Question: I have a view that has several edit texts. When I inflate the view directly for testing purposes it works. The edit texts focus and allow input but as soon as I tried adding it to a list view, the edit texts wouldn't focus. I tried adding the attribute
> android:descendantFocusability="afterDescendants"
Still didn't work so I am now adding the views to a linear layout manually by inflating them from my adapter and I am still having the same issue. Any help?
This is the view.
'''
<?xml version="1.0" encoding="utf-8"?>
<LinearLayout xmlns:android="http://schemas.android.com/apk/res/android"
xmlns:app="http://schemas.android.com/apk/res-auto"
xmlns:tools="http://schemas.android.com/tools"
android:layout_width="match_parent"
android:layout_height="match_parent"
android:orientation="vertical">
<RelativeLayout
android:layout_width="wrap_content"
android:layout_height="wrap_content"
android:paddingTop="10dp">
<TextView
android:id="@+id/question_number"
android:layout_width="wrap_content"
android:layout_height="wrap_content"
android:padding="10dp"
android:textAppearance="?android:textAppearanceMedium"
android:textColor="@color/alarm_name"
tools:text="1" />
<View
android:id="@+id/num_divider"
android:layout_width="1dp"
android:layout_height="20dp"
android:layout_alignBottom="@+id/question_number"
android:layout_marginBottom="10dp"
android:layout_toEndOf="@+id/question_number"
android:layout_toRightOf="@+id/question_number"
android:background="@color/alarm_text" />
<com.rengwuxian.materialedittext.MaterialEditText
android:id="@+id/comment"
android:layout_width="fill_parent"
android:layout_height="wrap_content"
android:layout_marginLeft="10dp"
android:layout_marginRight="20dp"
android:layout_marginTop="5dp"
android:layout_toEndOf="@+id/num_divider"
android:layout_toRightOf="@+id/num_divider"
android:focusable="true"
android:hint="Enter question here."
app:met_baseColor="@color/alarm_name"
app:met_clearButton="true"
app:met_errorColor="@android:color/holo_red_dark"
app:met_hideUnderline="true"
app:met_maxCharacters="160"
app:met_primaryColor="@color/colorPrimary"
app:met_textColor="@color/colorPrimary"
app:met_textColorHint="@color/alarm_name"
app:met_underlineColor="@color/alarm_name"
/>
</RelativeLayout>
<View
android:layout_width="fill_parent"
android:layout_height="1px"
android:background="@color/alarm_name" />
<LinearLayout
android:id="@+id/choices"
android:layout_width="fill_parent"
android:layout_height="wrap_content"
android:orientation="vertical">
<RelativeLayout
android:layout_width="match_parent"
android:layout_height="match_parent">
<TextView
android:id="@+id/choice_one"
android:layout_width="wrap_content"
android:layout_height="wrap_content"
android:padding="10dp"
android:text="A"
android:textAppearance="?android:textAppearanceMedium"
android:textColor="@color/alarm_name" />
<View
android:id="@+id/num_divider2"
android:layout_width="1dp"
android:layout_height="20dp"
android:layout_alignBottom="@+id/choice_one"
android:layout_marginBottom="10dp"
android:layout_toEndOf="@+id/choice_one"
android:layout_toRightOf="@+id/choice_one"
android:background="@color/alarm_text" />
<com.rengwuxian.materialedittext.MaterialEditText
android:id="@+id/choice_one_input"
android:layout_width="fill_parent"
android:layout_height="wrap_content"
android:layout_marginLeft="10dp"
android:layout_marginRight="20dp"
android:layout_marginTop="5dp"
android:layout_toEndOf="@id/num_divider2"
android:layout_toRightOf="@+id/num_divider2"
android:hint="Enter choice here."
app:met_baseColor="@color/alarm_name"
app:met_clearButton="true"
app:met_errorColor="@android:color/holo_red_dark"
app:met_maxCharacters="160"
app:met_primaryColor="@color/colorPrimary"
app:met_textColor="@color/colorPrimary"
app:met_textColorHint="@color/alarm_name"
app:met_underlineColor="@color/alarm_name" />
</RelativeLayout>
<RelativeLayout
android:layout_width="match_parent"
android:layout_height="match_parent">
<TextView
android:id="@+id/choice_two"
android:layout_width="wrap_content"
android:layout_height="wrap_content"
android:padding="10dp"
android:text="B"
android:textAppearance="?android:textAppearanceMedium"
android:textColor="@color/alarm_name" />
<View
android:id="@+id/num_divider3"
android:layout_width="1dp"
android:layout_height="20dp"
android:layout_alignBottom="@+id/choice_two"
android:layout_marginBottom="10dp"
android:layout_toEndOf="@+id/choice_two"
android:layout_toRightOf="@+id/choice_two"
android:background="@color/alarm_text" />
<com.rengwuxian.materialedittext.MaterialEditText
android:id="@+id/choice_two_input"
android:layout_width="fill_parent"
android:layout_height="wrap_content"
android:layout_marginLeft="10dp"
android:layout_marginRight="20dp"
android:layout_marginTop="5dp"
android:layout_toEndOf="@id/num_divider3"
android:layout_toRightOf="@+id/num_divider3"
android:hint="Enter choice here."
app:met_baseColor="@color/alarm_name"
app:met_clearButton="true"
app:met_errorColor="@android:color/holo_red_dark"
app:met_maxCharacters="160"
app:met_primaryColor="@color/colorPrimary"
app:met_textColor="@color/colorPrimary"
app:met_textColorHint="@color/alarm_name"
app:met_underlineColor="@color/alarm_name" />
</RelativeLayout>
<RelativeLayout
android:layout_width="match_parent"
android:layout_height="match_parent">
<TextView
android:id="@+id/choice_three"
android:layout_width="wrap_content"
android:layout_height="wrap_content"
android:padding="10dp"
android:text="C"
android:textAppearance="?android:textAppearanceMedium"
android:textColor="@color/alarm_name" />
<View
android:id="@+id/num_divider4"
android:layout_width="1dp"
android:layout_height="20dp"
android:layout_alignBottom="@+id/choice_three"
android:layout_marginBottom="10dp"
android:layout_toEndOf="@+id/choice_three"
android:layout_toRightOf="@+id/choice_three"
android:background="@color/alarm_text" />
<com.rengwuxian.materialedittext.MaterialEditText
android:id="@+id/choice_three_input"
android:layout_width="fill_parent"
android:layout_height="wrap_content"
android:layout_marginLeft="10dp"
android:layout_marginRight="20dp"
android:layout_marginTop="5dp"
android:layout_toEndOf="@id/num_divider4"
android:layout_toRightOf="@+id/num_divider4"
android:hint="Enter choice here."
app:met_baseColor="@color/alarm_name"
app:met_clearButton="true"
app:met_errorColor="@android:color/holo_red_dark"
app:met_maxCharacters="160"
app:met_primaryColor="@color/colorPrimary"
app:met_textColor="@color/colorPrimary"
app:met_textColorHint="@color/alarm_name"
app:met_underlineColor="@color/alarm_name" />
</RelativeLayout>
<RelativeLayout
android:layout_width="match_parent"
android:layout_height="match_parent">
<TextView
android:id="@+id/choice_four"
android:layout_width="wrap_content"
android:layout_height="wrap_content"
android:padding="10dp"
android:text="D"
android:textAppearance="?android:textAppearanceMedium"
android:textColor="@color/alarm_name" />
<View
android:id="@+id/num_divider5"
android:layout_width="1dp"
android:layout_height="20dp"
android:layout_alignBottom="@+id/choice_four"
android:layout_marginBottom="10dp"
android:layout_toEndOf="@+id/choice_four"
android:layout_toRightOf="@+id/choice_four"
android:background="@color/alarm_text" />
<com.rengwuxian.materialedittext.MaterialEditText
android:id="@+id/choice_four_input"
android:layout_width="fill_parent"
android:layout_height="wrap_content"
android:layout_marginLeft="10dp"
android:layout_marginRight="20dp"
android:layout_marginTop="5dp"
android:layout_toEndOf="@id/num_divider5"
android:layout_toRightOf="@+id/num_divider5"
android:hint="Enter choice here."
app:met_baseColor="@color/alarm_name"
app:met_clearButton="true"
app:met_errorColor="@android:color/holo_red_dark"
app:met_maxCharacters="160"
app:met_primaryColor="@color/colorPrimary"
app:met_textColor="@color/colorPrimary"
app:met_textColorHint="@color/alarm_name"
app:met_underlineColor="@color/alarm_name" />
</RelativeLayout>
</LinearLayout>
<View
android:layout_width="fill_parent"
android:layout_height="1px"
android:background="@color/alarm_name" />
<RelativeLayout
android:layout_width="wrap_content"
android:layout_height="wrap_content">
<Spinner
android:id="@+id/answer"
android:layout_width="wrap_content"
android:layout_height="wrap_content"
android:drawSelectorOnTop="true"
android:entries="@array/choices"></Spinner>
<View
android:id="@+id/answer_divider"
android:layout_width="1dp"
android:layout_height="20dp"
android:layout_alignBottom="@+id/answer"
android:layout_marginBottom="10dp"
android:layout_toEndOf="@+id/answer"
android:layout_toRightOf="@+id/answer"
android:background="@color/alarm_text" />
<TextView
android:layout_width="wrap_content"
android:layout_height="wrap_content"
android:layout_alignBottom="@+id/answer_divider"
android:layout_toEndOf="@+id/answer_divider"
android:layout_toRightOf="@+id/answer_divider"
android:text="IS THE ANSWER" />
</RelativeLayout>
<View
android:layout_width="fill_parent"
android:layout_height="1px"
android:background="@color/alarm_name" />
<LinearLayout
android:layout_width="wrap_content"
android:layout_height="wrap_content"
android:orientation="horizontal">
<RelativeLayout
android:layout_width="wrap_content"
android:layout_height="wrap_content"
android:layout_weight="1">
<com.mikepenz.iconics.view.IconicsImageView
android:id="@+id/view3"
android:layout_width="20dp"
android:layout_height="20dp"
android:layout_marginRight="10dp"
app:iiv_color="@color/colorPrimary"
app:iiv_icon="cmd-help" />
<Spinner
android:id="@+id/question_type"
android:layout_width="wrap_content"
android:layout_height="wrap_content"
android:drawSelectorOnTop="true"
android:entries="@array/question_type" />
</RelativeLayout>
<RelativeLayout
android:layout_width="wrap_content"
android:layout_height="wrap_content"
android:layout_weight="1">
<com.mikepenz.iconics.view.IconicsImageView
android:id="@+id/delete_button"
android:layout_width="20dp"
android:layout_height="20dp"
android:layout_marginRight="10dp"
app:iiv_color="@color/colorPrimary"
app:iiv_icon="cmd-delete" />
<TextView
android:layout_width="wrap_content"
android:layout_height="wrap_content"
android:layout_alignBottom="@+id/delete_button"
android:layout_toEndOf="@+id/delete_button"
android:layout_toRightOf="@+id/delete_button"
android:text="Delete" />
</RelativeLayout>
</LinearLayout>
</LinearLayout>
'''
The main activity that has the linear layout.
'''
<RelativeLayout xmlns:android="http://schemas.android.com/apk/res/android"
xmlns:tools="http://schemas.android.com/tools"
xmlns:app="http://schemas.android.com/apk/res-auto"
android:layout_width="match_parent"
android:layout_height="match_parent"
tools:context="com.wake.social.ui.QuestionsActivity">
<android.support.v7.widget.Toolbar
android:id="@+id/toolbar"
android:layout_width="match_parent"
android:layout_height="?attr/actionBarSize"
android:background="?attr/colorPrimary"
android:theme="@style/ThemeOverlay.AppCompat.Dark.ActionBar"
app:popupTheme="@style/ThemeOverlay.AppCompat.Light"
android:elevation="4dp"/>
<ScrollView
android:layout_below="@id/toolbar"
android:layout_width="wrap_content"
android:layout_height="wrap_content">
<LinearLayout
android:layout_width="fill_parent"
android:id="@+id/questionsList"
android:orientation="vertical"
android:layout_height="fill_parent"/>
</ScrollView>
</RelativeLayout>
'''

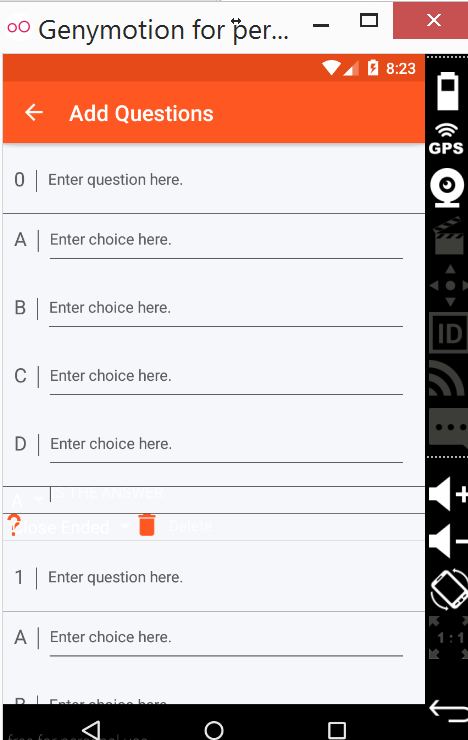
Answer: I had to manually set the focus of all the items after they are inflated in the adapter.
'''
holder.comment.setFocusableInTouchMode(true);
holder.comment.requestFocus();
holder.choiceOneInput.setFocusableInTouchMode(true);
holder.choiceOneInput.requestFocus();
holder.choiceTwoInput.setFocusableInTouchMode(true);
holder.choiceTwoInput.requestFocus();
holder.choiceThreeInput.setFocusableInTouchMode(true);
holder.choiceThreeInput.requestFocus();
holder.choiceFourInput.setFocusableInTouchMode(true);
holder.choiceFourInput.requestFocus();
'''